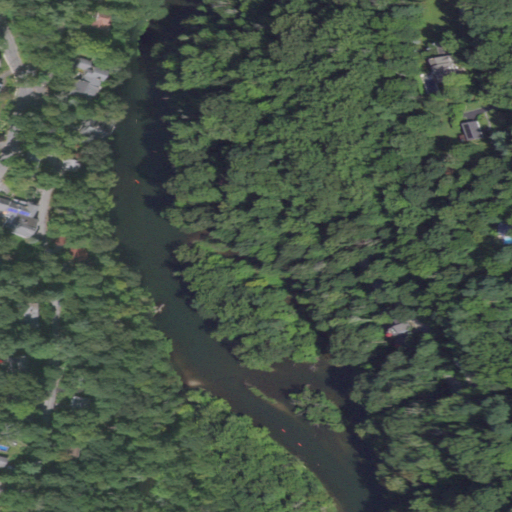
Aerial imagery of island in New York named Deer Island containing deciduous forest, open development, herbaceous wetlands, open water, low intensity development, mixed forest, and medium intensity development